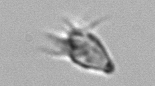
Label: Paratontonia_gracillima